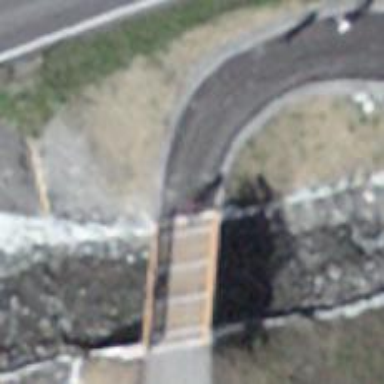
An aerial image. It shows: Track road with bridge.